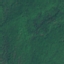
Label: Forest